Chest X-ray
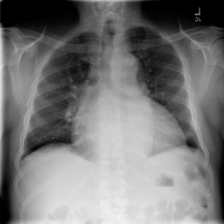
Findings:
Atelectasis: negative
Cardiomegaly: positive
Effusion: negative
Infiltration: negative
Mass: negative
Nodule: negative
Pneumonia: negative
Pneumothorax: negative
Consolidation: negative
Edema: negative
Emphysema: negative
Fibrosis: negative
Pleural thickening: negative
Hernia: negative